Field crop: tomato
Growth stage: 1
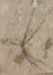
Species: cyperus